Question: On my page, I want to have buttons with little icons on the left side of them, something like this:

The button background should be the default of the browser.
When I just specify my background image, the 'initial' background image get's overwritten. So I thought specifing multiple background images would fix the problem:
'''
background-image: initial, url("edit.png");
/* background-position .... */
'''
But this isn't supported; you can't use 'initial' in this context (only 'url()' works).
Is there a way to do this favorable without using another image?
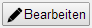
Answer: Here's how I'd achieve the effect you're after:
'''
<button>Edit</button>
button:before {
content: "";
display: inline-block;
background-image: url('http://placekitten.com/10/10');
width: 10px;
height: 10px;
margin-right: 5px;
}
'''
Result:
<URL>
This will allow you to set a separate background-image for the button as required.